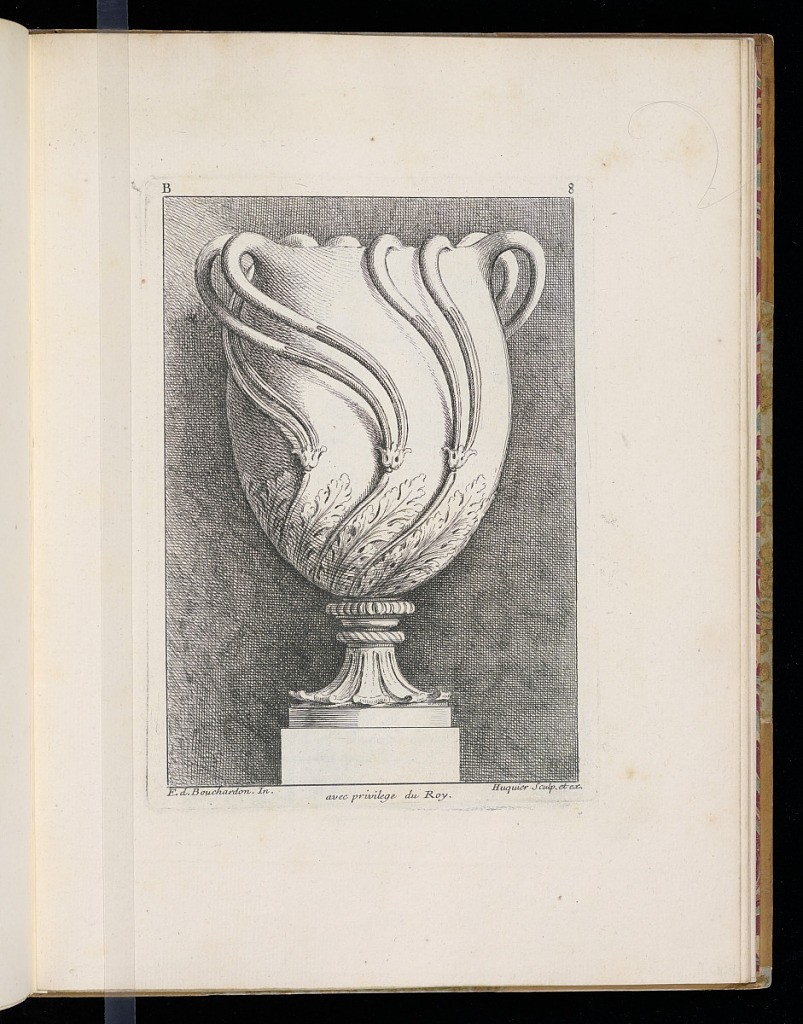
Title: Ornamental Vase Design
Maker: Edme Bouchardon, French, 1698–1762
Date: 1737
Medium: Etching on laid paper
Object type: Print
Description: A krater shape vase with at least eight handles; the handles connect in pairs on the belly of the vase with acanthus leaf stamps. Acanthus leaf branches spiral up from the base of the vase in between the handles. The foot of the vase is fluted and scalloped. The vase is elevated on a low, simple, square based. The plate is lettered and numbered.